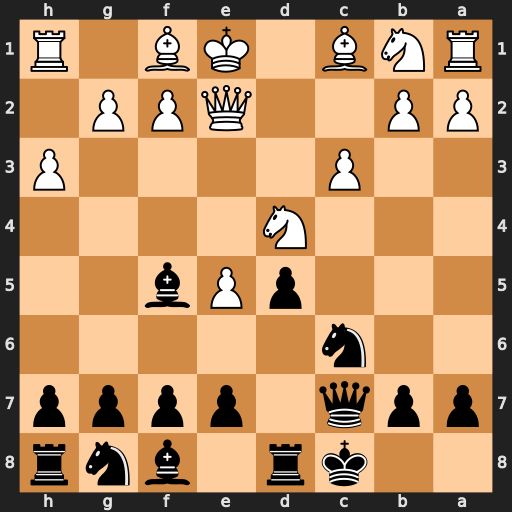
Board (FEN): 2kr1bnr/ppq1pppp/2n5/3pPb2/3N4/2P4P/PP2QPP1/RNB1KB1R
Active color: b
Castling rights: KQ
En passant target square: -
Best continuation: Nxd4 cxd4 Qxc1+